Question: I'm using Select2 v3.5.2, when we type on the search box, the matches text will be underlined as shown below.

How do I disable this underline feature?
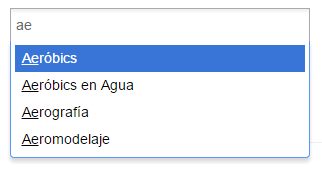
Answer: Add Following CSS
'''
.select2-result-selectable .select2-match,
.select2-result-unselectable .select2-match {
text-decoration: none !important;
}
'''
or remove line '657-660' from '3.5.2/select2.css'